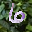
Label: 6